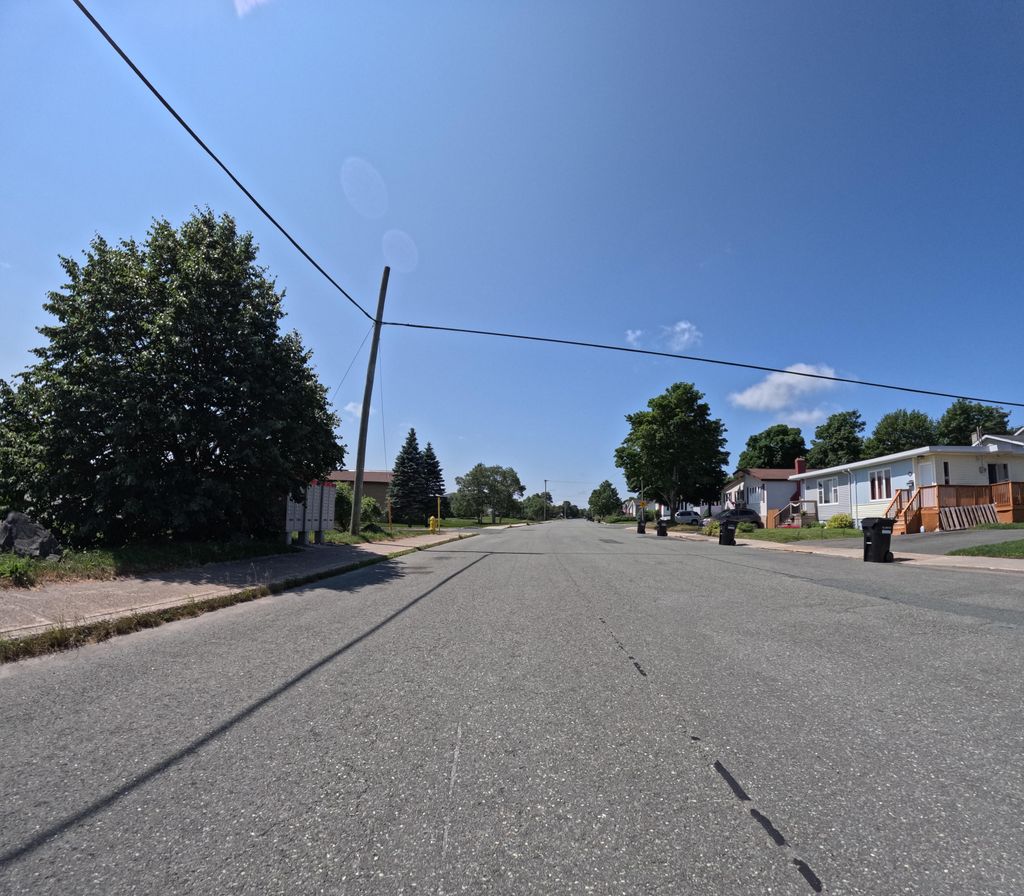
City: st_johns